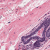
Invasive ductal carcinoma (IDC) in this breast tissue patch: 0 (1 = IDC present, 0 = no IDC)